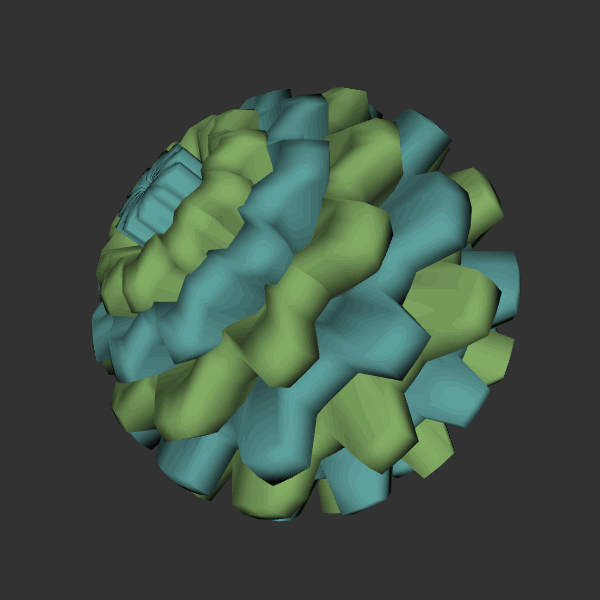
Background: dark